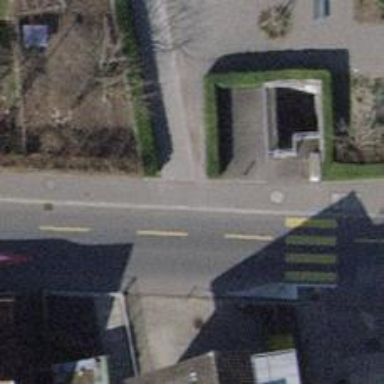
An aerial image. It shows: Concrete footway.